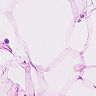
Metastatic tissue present: no